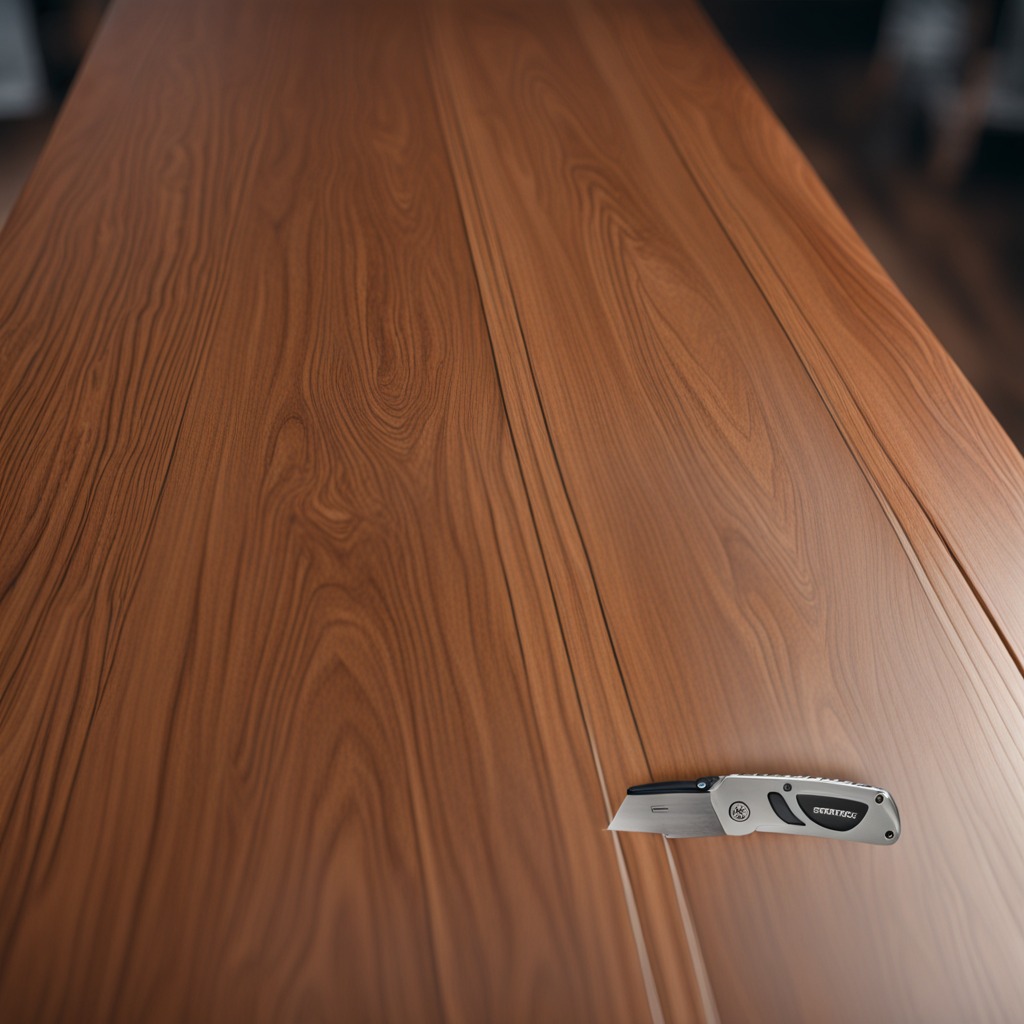
A utility knife is lying on the wooden table.